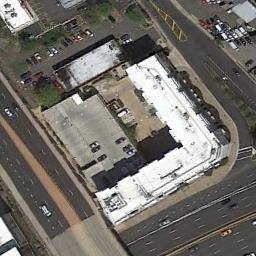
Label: commercial_area